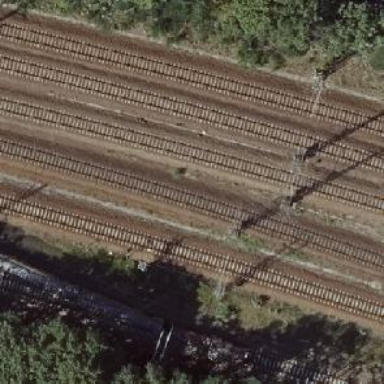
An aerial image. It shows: Railway with electrified contact lines.